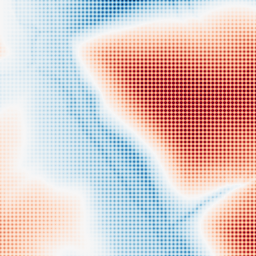
Category: trend_removal
Decomposition family: polynomial_high
Decomposition parameters: degree: 5
Upsampling method: sinc_blackman
Upsampling parameters: scale: 8
kernel_size: 8
Upsampling scale: 8